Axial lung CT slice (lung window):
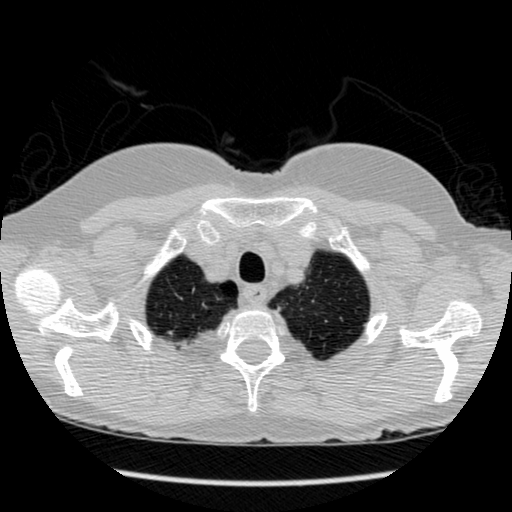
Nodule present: no